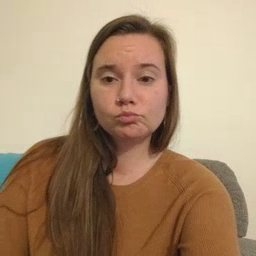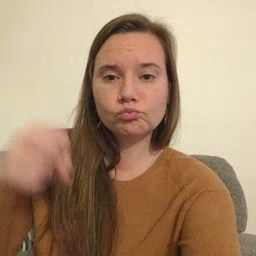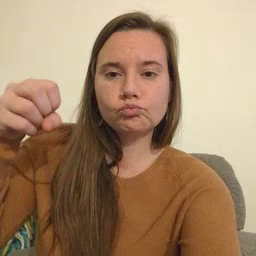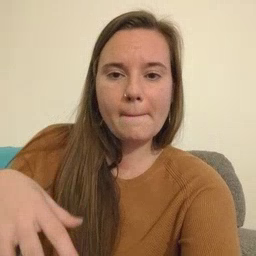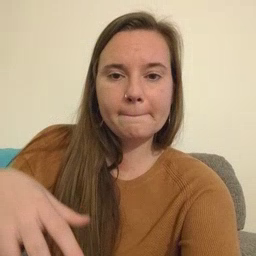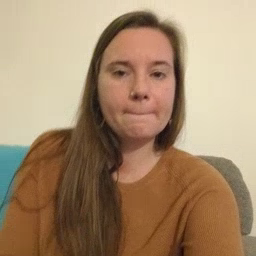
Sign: drop